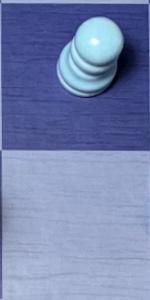
Label: Empty